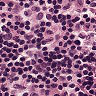
Metastatic tissue present: no